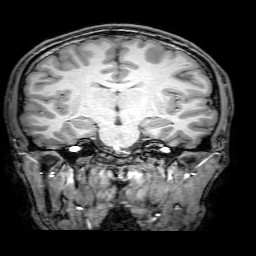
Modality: T1w
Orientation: sagittal